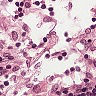
Metastatic tissue present: no